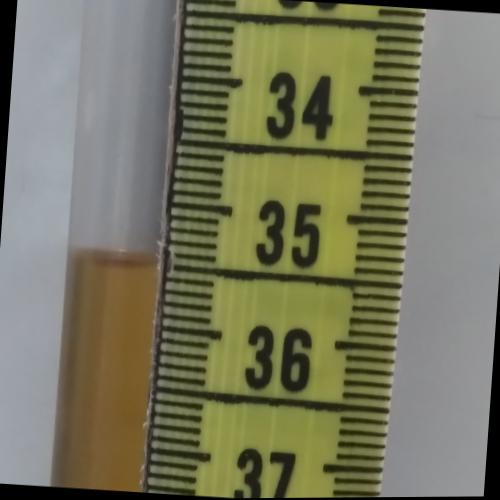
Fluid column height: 35.5 cm